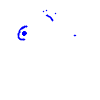
Particle: electron